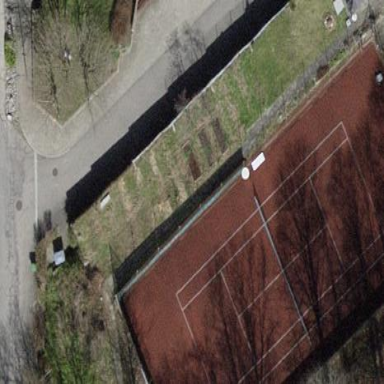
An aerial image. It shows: Tennis court on pitch designated for leisure land.